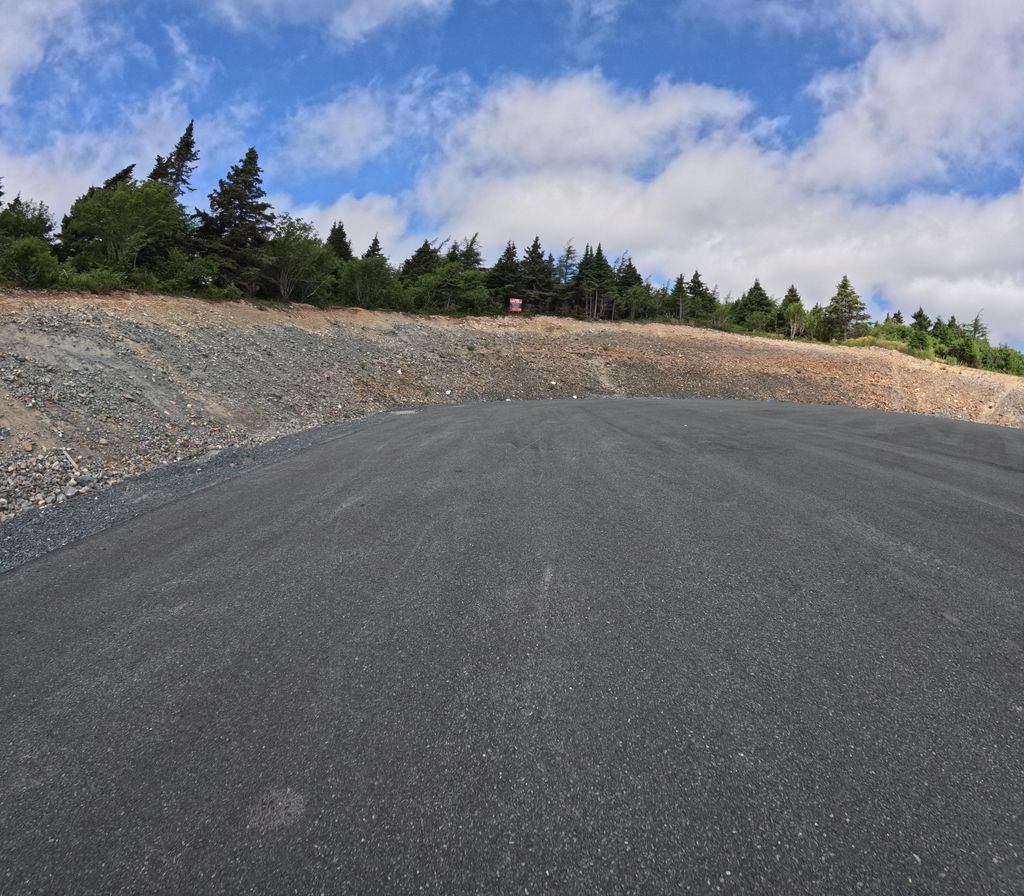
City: st_johns